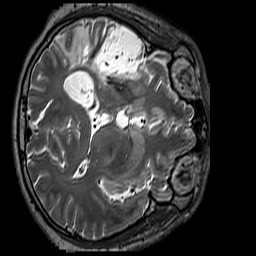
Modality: T2w
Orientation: axial
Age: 50
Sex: male
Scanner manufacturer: siemens
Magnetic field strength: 3 T
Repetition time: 3.2 s
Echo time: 0.212 s